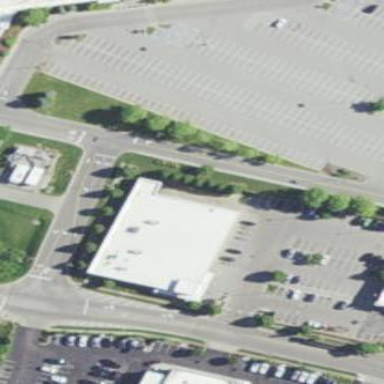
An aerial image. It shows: Supermarket building.